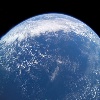
Label: water